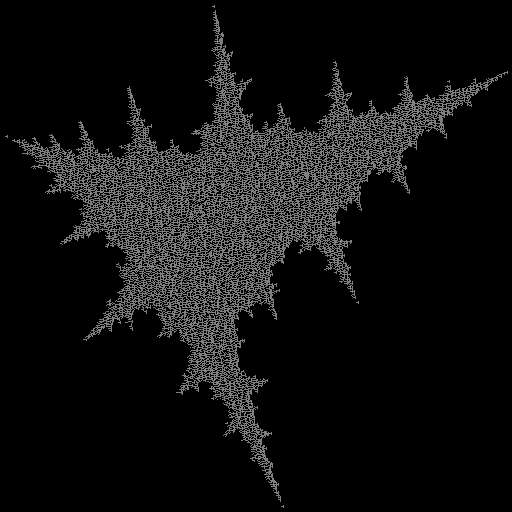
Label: a1